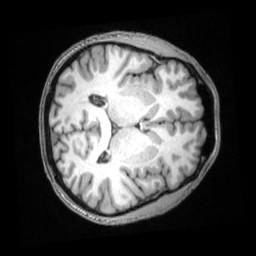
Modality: T1w
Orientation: axial
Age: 22
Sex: male
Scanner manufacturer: siemens
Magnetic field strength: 3 T
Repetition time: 2 s
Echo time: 0.00339 s